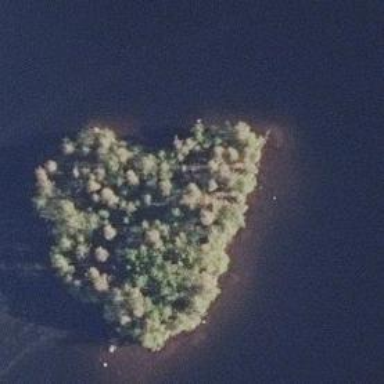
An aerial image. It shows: Islet covered with woodland.